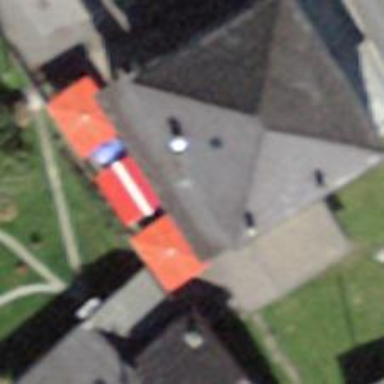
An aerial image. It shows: Restaurant.